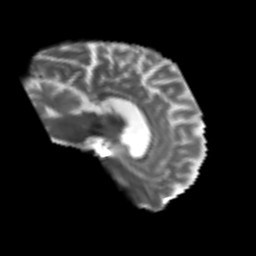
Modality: T2w
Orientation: sagittal
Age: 50
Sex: male
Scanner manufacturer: siemens
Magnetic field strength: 3 T
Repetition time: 4.987 s
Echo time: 0.0792 s